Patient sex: M
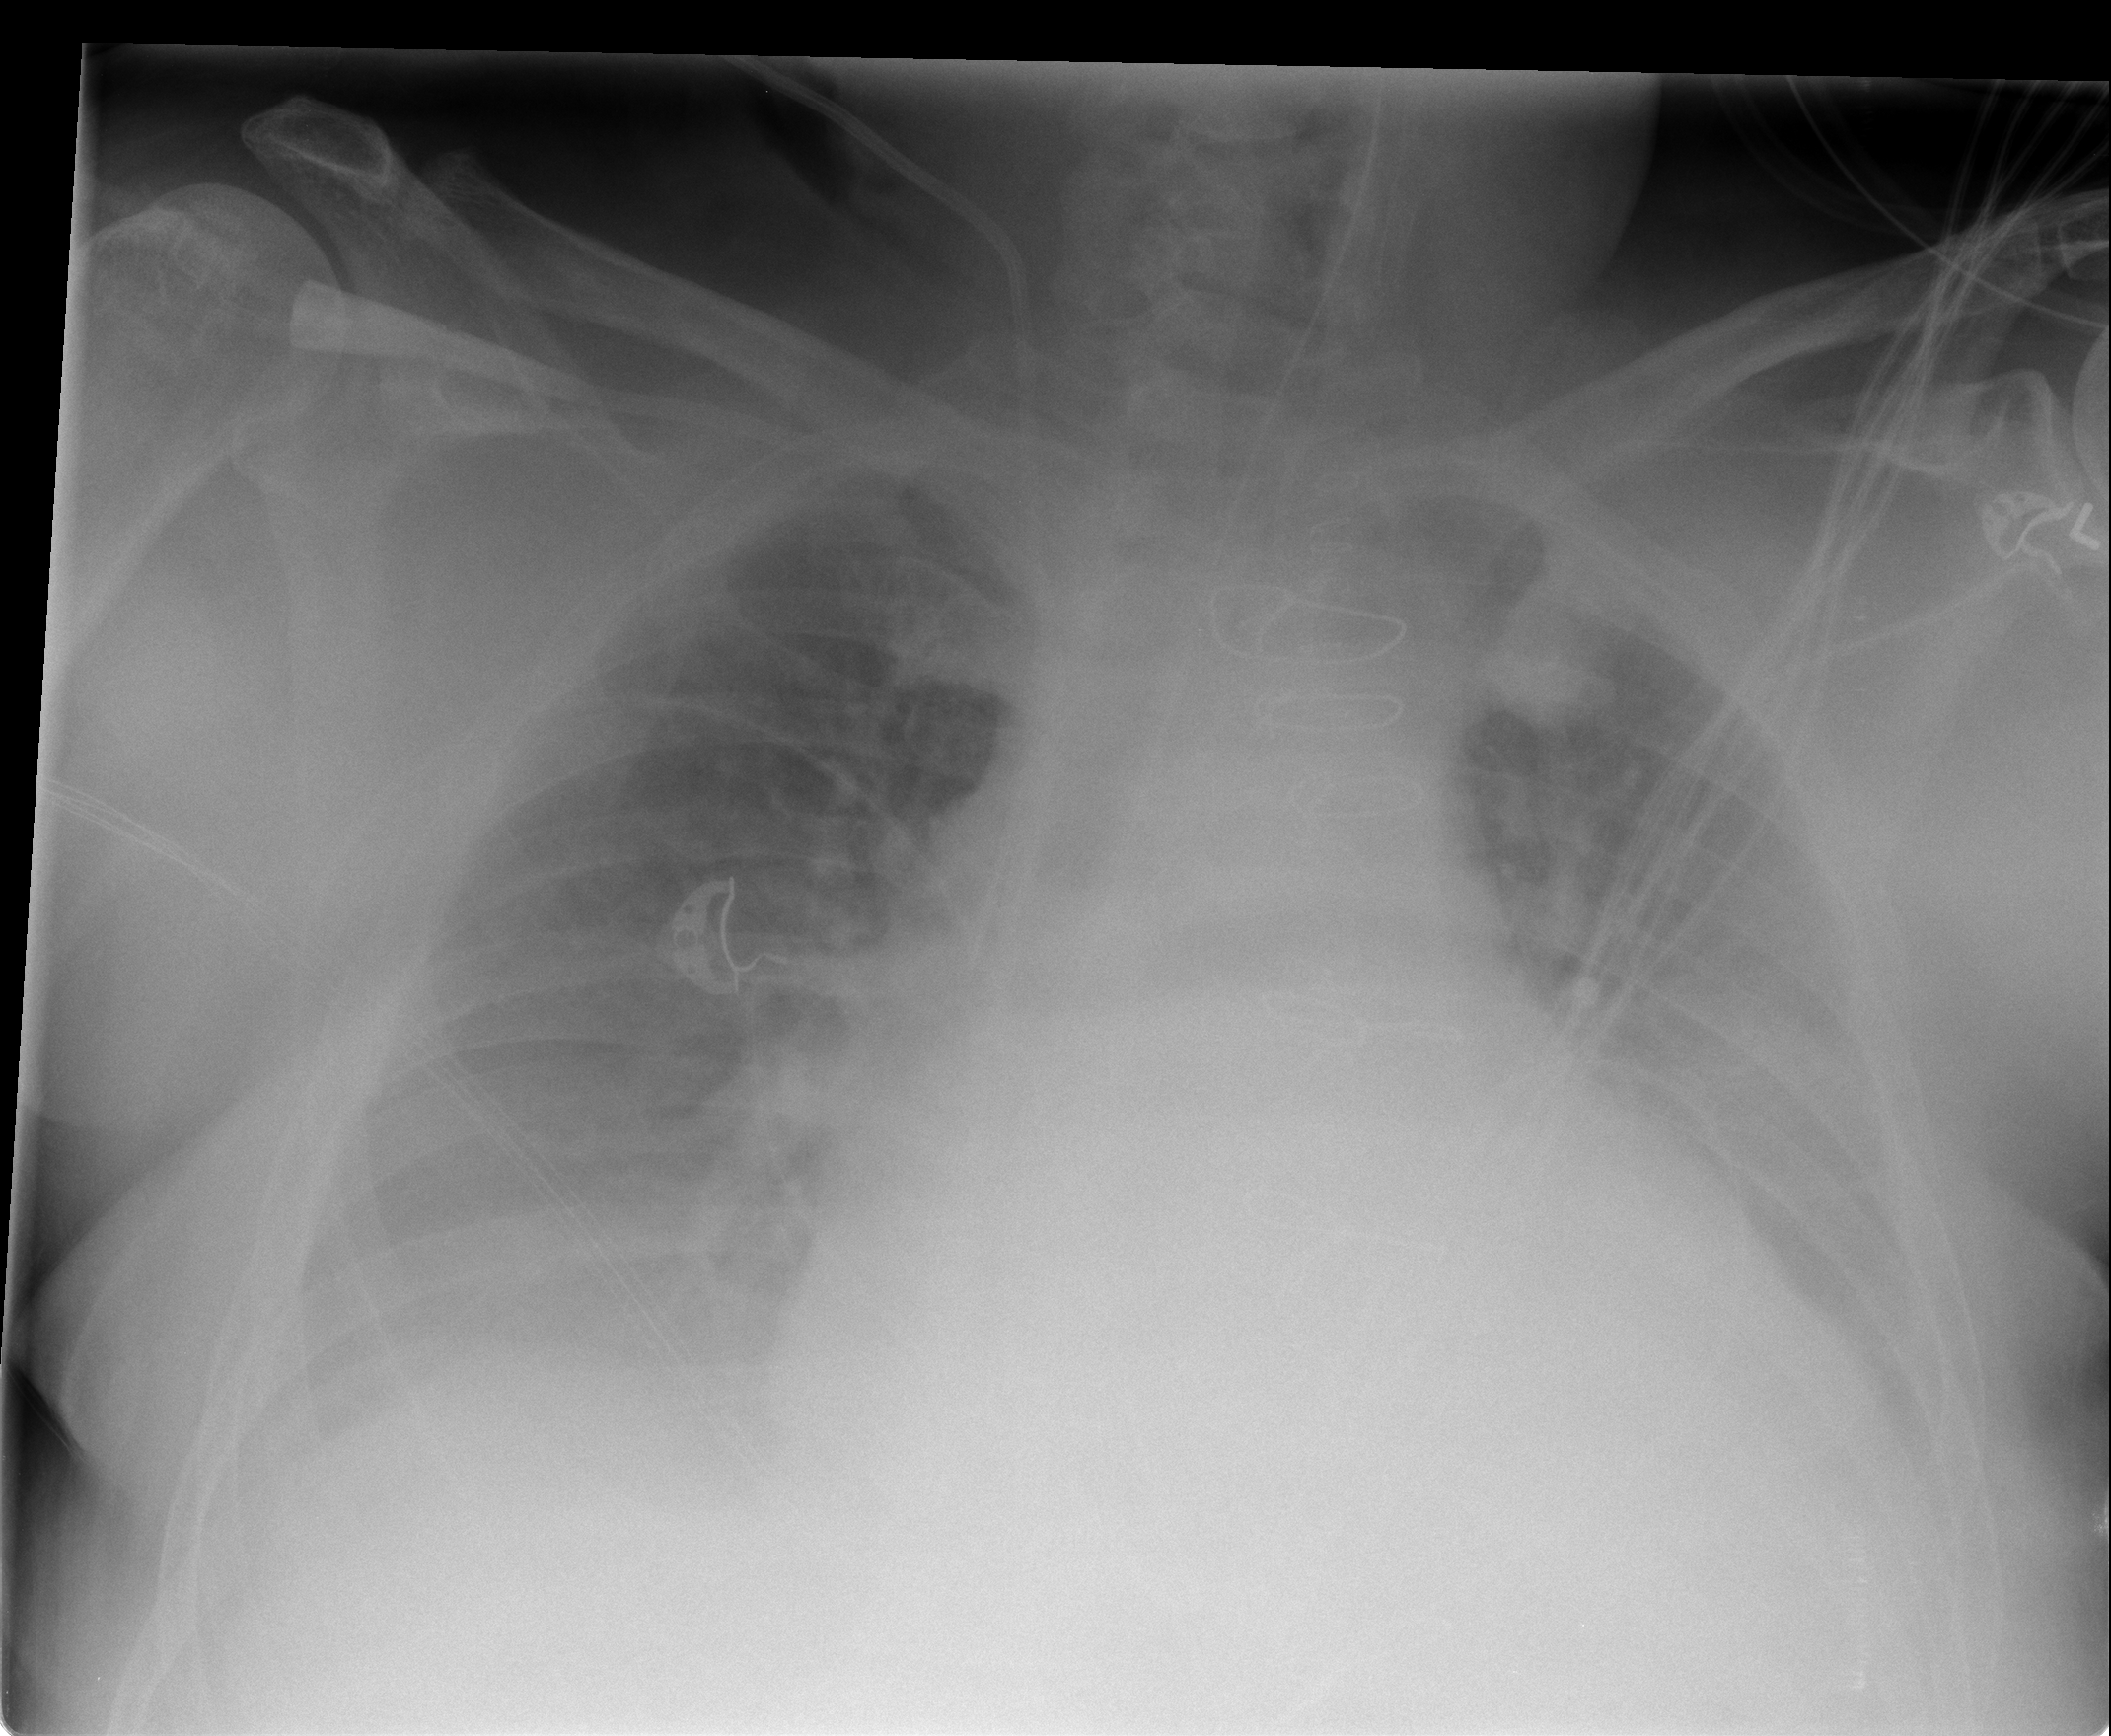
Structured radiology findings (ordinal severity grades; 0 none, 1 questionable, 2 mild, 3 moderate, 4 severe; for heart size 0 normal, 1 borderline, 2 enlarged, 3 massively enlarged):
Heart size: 3
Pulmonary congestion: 2
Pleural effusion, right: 3
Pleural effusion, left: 3
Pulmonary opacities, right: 0
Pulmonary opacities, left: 0
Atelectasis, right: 2
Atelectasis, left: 2